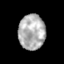
Tissue: skin
Cell type: Epithelial cells
Senescence score: 0.7204
Nuclear area (px): 913
Mean DAPI intensity: 176.827